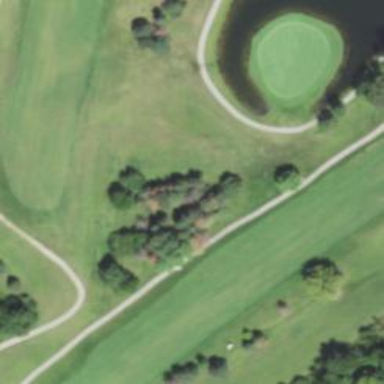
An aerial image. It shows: Golf rough area.